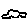
Label: car